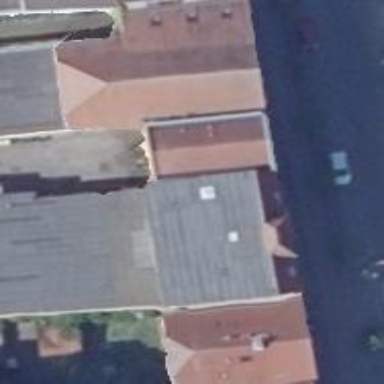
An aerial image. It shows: Clothing store.